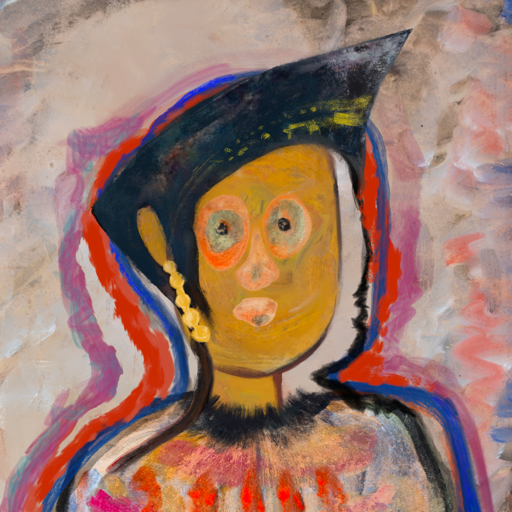
Background: Roy_Bahadur, Head And Neck Front: After_Raid, Face Front: Childish, Bust: Childish, Hair Front: Experience, Head Accessory: Irani, Second Necklace: Blank, Necklace: Blank, Baby: Blank